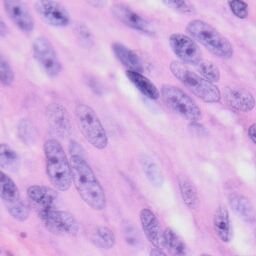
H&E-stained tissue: Skin